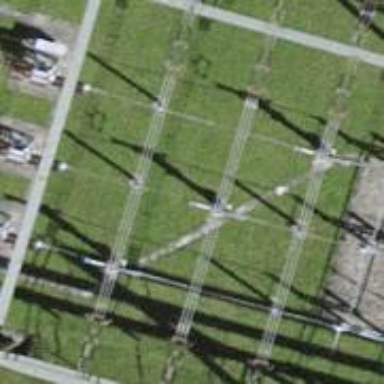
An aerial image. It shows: Power line with 3 cables. It uses busbar.